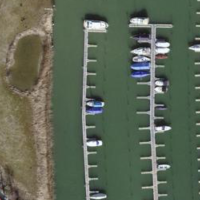
EUNIS habitat code: 15
Species observed at this site:
Tachybaptus ruficollis
Hofmannophila pseudospretella
Fulica atra
Anas platyrhynchos
Humulus lupulus
Sambucus nigra